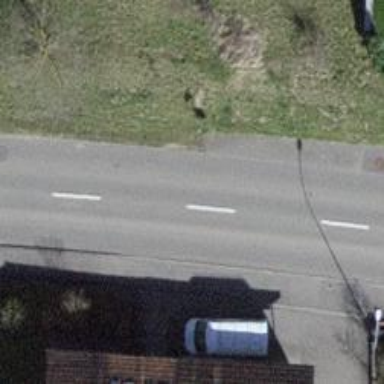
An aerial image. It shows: Bus stop with platform for public transport.